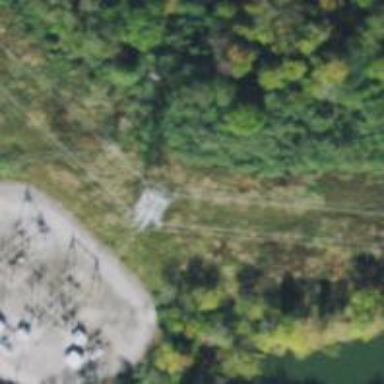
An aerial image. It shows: Lattice structure tower used for power transmission.